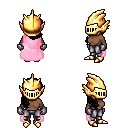
a pixel art fantasy rpg character, female body template, human, dark skin, pink cape, metal pants, black right-swept hairstyle, gold helm, metal gloves, gold boots, four views (front, back, left, right), 2x2 character sprite sheet, small pixel art, hard edges, no anti-aliasing